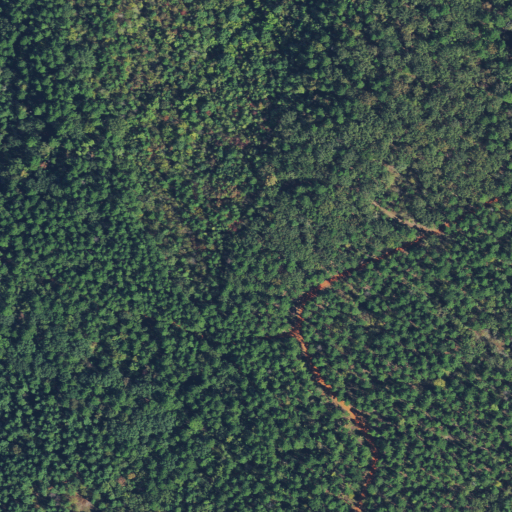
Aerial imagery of mountain in Texas named Holiday Hill containing mixed forest, evergreen forest, deciduous forest, open development, and low intensity development